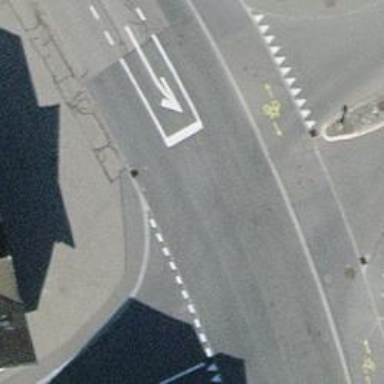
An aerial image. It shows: Public transport stop position.